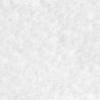
Label: no_change